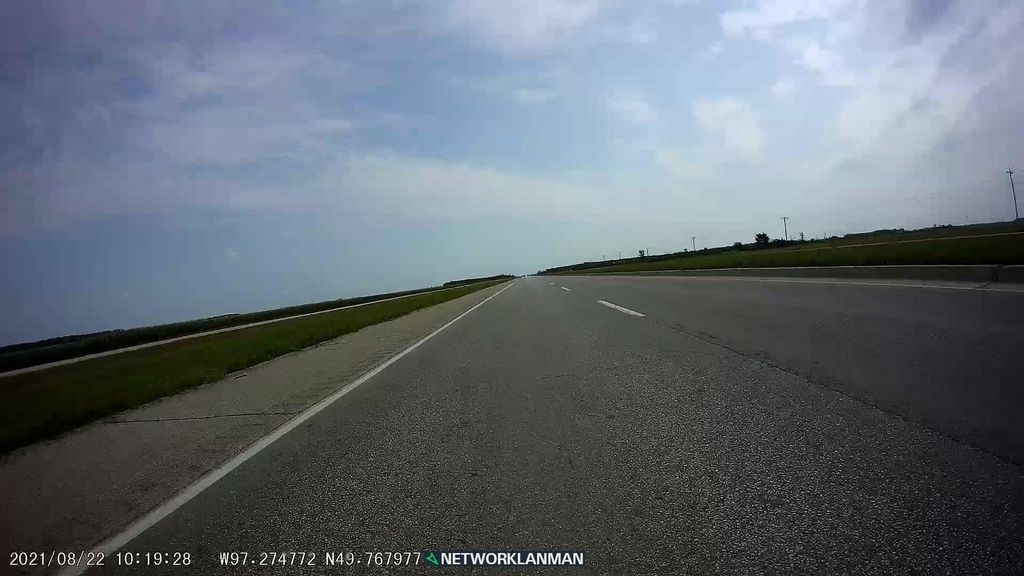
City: winnipeg